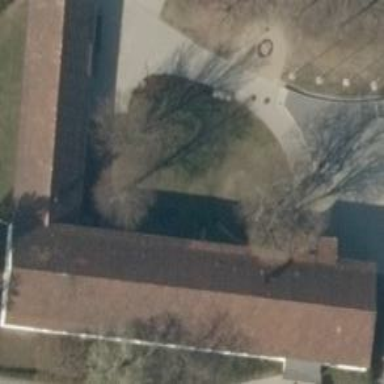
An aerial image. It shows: School building.